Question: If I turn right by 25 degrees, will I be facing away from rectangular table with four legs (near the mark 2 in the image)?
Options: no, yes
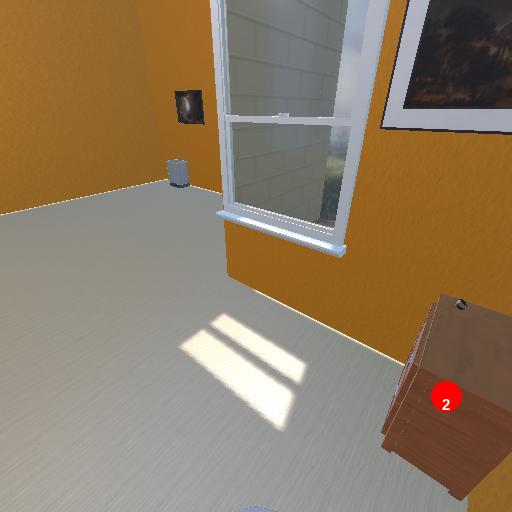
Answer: no